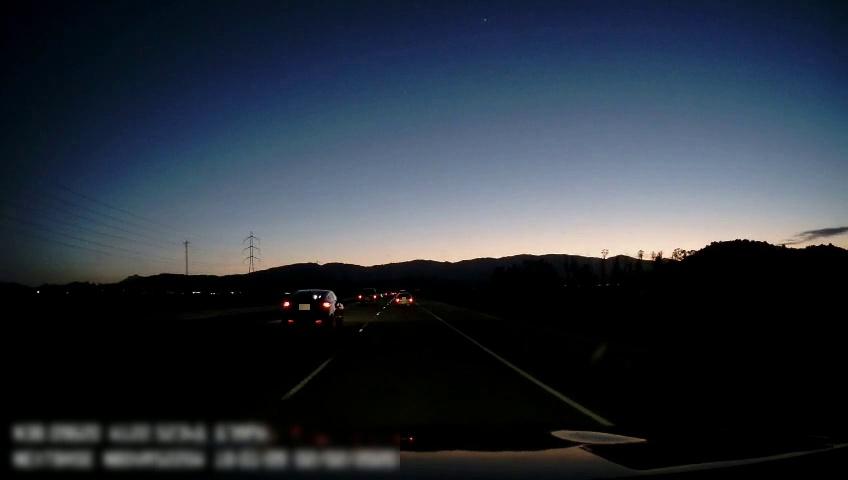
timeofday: Dusk/Dawn/Twilight
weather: Sunny
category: Drivable Space
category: Vehicles | Car
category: Vehicles | Car
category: Vehicles | Car
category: Lanes | Current Lane
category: Lanes | Alternate Lane